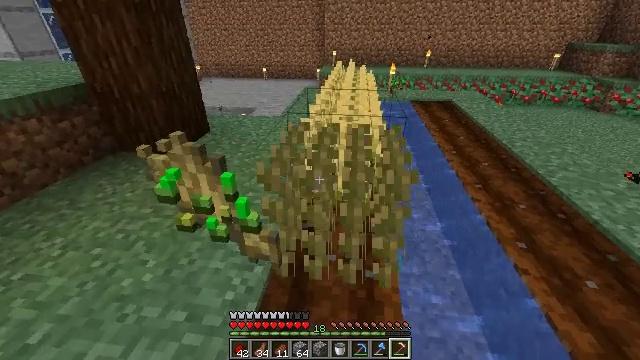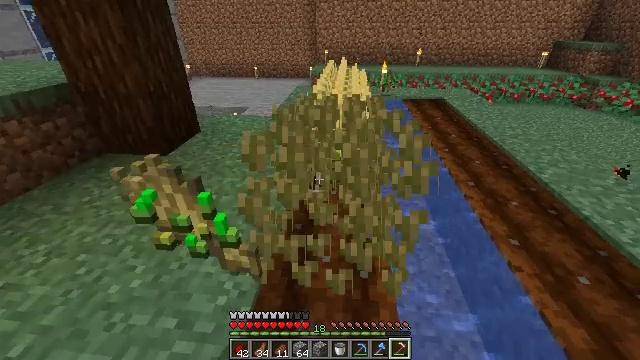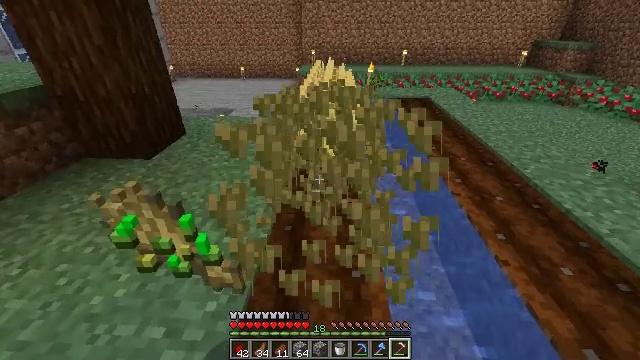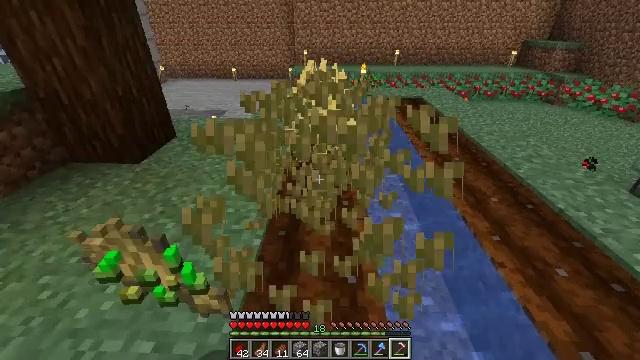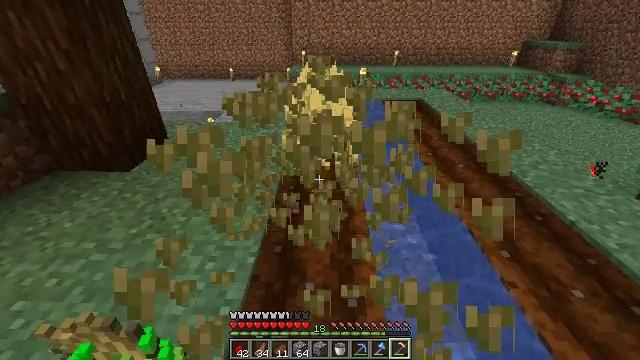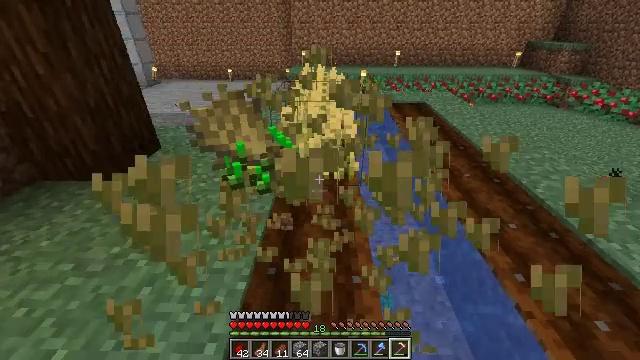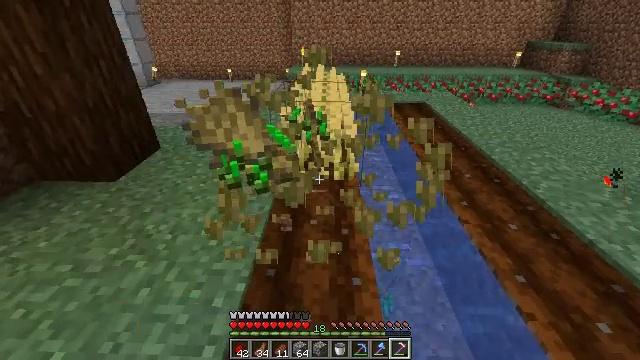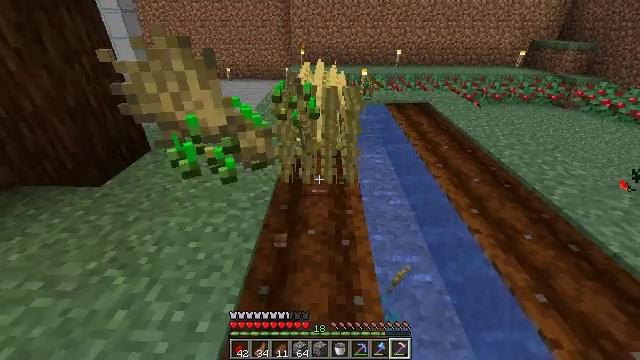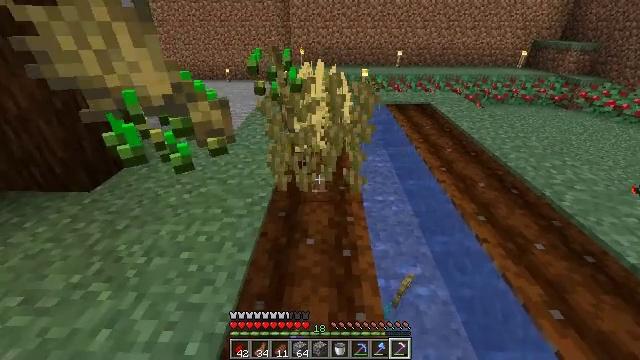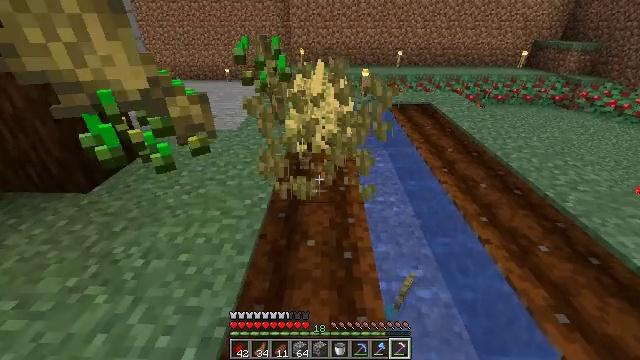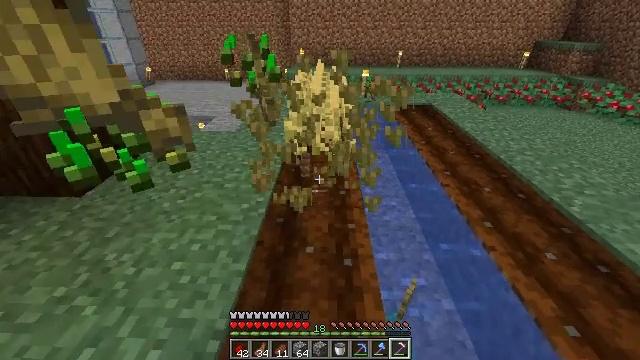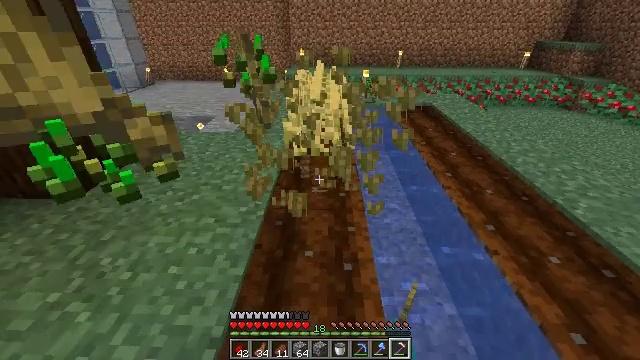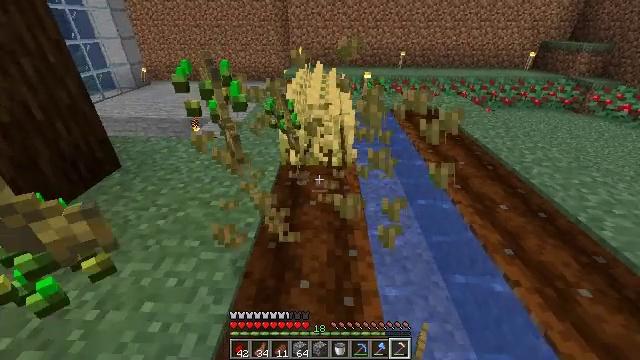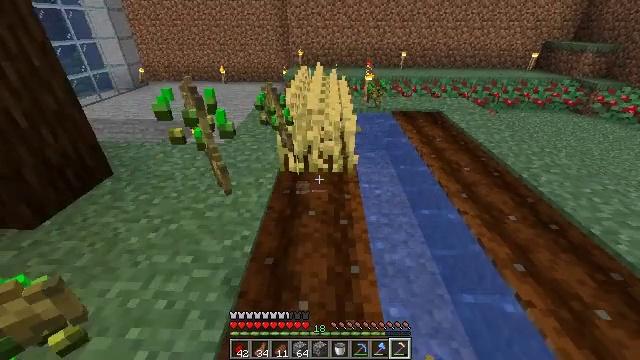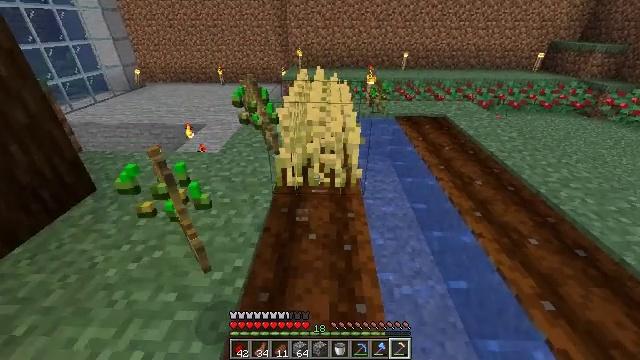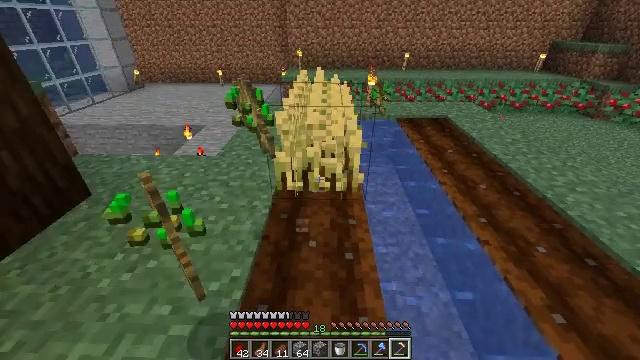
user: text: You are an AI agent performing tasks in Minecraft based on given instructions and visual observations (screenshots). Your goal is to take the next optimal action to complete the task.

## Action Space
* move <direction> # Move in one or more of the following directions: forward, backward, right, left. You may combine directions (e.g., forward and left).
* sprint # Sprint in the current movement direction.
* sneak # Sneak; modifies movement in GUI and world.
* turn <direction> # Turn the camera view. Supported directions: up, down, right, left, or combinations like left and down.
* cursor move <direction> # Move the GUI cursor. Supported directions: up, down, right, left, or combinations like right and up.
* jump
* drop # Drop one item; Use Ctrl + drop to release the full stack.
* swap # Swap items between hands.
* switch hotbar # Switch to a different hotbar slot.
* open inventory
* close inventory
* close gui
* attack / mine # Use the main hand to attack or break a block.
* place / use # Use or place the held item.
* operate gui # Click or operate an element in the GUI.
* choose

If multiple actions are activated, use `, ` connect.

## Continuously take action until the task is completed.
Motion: motion action
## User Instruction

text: Collect wheat crops.
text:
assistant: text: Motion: turn right, attack / mine
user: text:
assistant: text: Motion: turn right, attack / mine
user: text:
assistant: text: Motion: move forward, turn right
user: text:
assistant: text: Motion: move forward
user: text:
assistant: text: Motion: move forward
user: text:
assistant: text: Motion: move forward
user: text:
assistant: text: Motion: attack / mine
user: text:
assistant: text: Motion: attack / mine
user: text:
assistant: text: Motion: attack / mine
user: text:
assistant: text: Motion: move forward, attack / mine
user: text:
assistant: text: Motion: move forward
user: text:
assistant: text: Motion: move forward
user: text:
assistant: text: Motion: move forward
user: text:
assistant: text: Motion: move forward
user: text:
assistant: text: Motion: move forward
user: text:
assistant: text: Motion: move forward
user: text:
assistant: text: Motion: move forward
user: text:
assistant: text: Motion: no_op
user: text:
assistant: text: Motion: attack / mine
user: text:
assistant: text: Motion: attack / mine
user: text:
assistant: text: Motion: attack / mine
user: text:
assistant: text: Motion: move forward
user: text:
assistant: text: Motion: move forward
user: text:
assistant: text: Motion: move forward
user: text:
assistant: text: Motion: move forward
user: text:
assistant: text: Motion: move forward
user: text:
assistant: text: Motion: no_op
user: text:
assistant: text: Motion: no_op
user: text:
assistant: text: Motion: attack / mine
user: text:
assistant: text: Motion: attack / mine